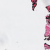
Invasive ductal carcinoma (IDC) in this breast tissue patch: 0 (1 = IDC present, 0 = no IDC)